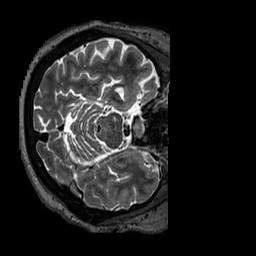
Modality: T2w
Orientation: axial
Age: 31
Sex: female
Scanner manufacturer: siemens
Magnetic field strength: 3 T
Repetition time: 3.2 s
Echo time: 0.567 s